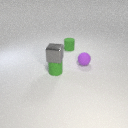
small purple rubber sphere to the right of small green rubber cylinder